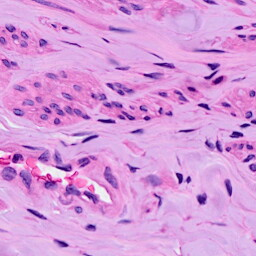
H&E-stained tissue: Ovarian